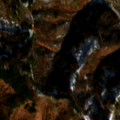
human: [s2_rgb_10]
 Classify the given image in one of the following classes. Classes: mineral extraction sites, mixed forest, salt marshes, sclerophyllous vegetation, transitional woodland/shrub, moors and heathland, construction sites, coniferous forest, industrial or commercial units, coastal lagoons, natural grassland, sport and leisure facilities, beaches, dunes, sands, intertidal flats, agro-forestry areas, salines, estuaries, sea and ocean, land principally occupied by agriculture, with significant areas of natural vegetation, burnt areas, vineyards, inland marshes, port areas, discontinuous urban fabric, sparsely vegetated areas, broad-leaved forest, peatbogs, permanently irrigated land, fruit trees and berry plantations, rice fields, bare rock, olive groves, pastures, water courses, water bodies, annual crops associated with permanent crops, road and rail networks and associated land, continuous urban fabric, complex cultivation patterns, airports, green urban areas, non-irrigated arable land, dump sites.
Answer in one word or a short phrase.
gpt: complex cultivation patterns, land principally occupied by agriculture, with significant areas of natural vegetation, broad-leaved forest, mixed forest